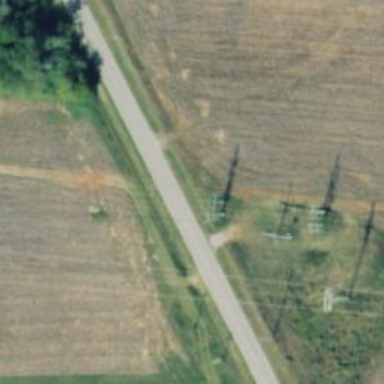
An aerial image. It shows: H-frame power tower design.